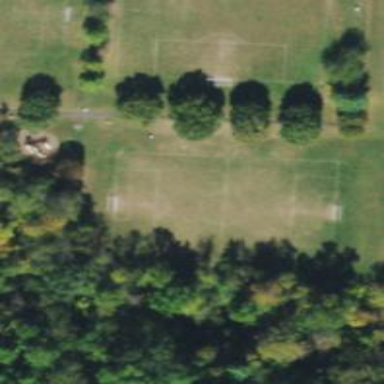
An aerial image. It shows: Soccer pitch for leisureland activities.